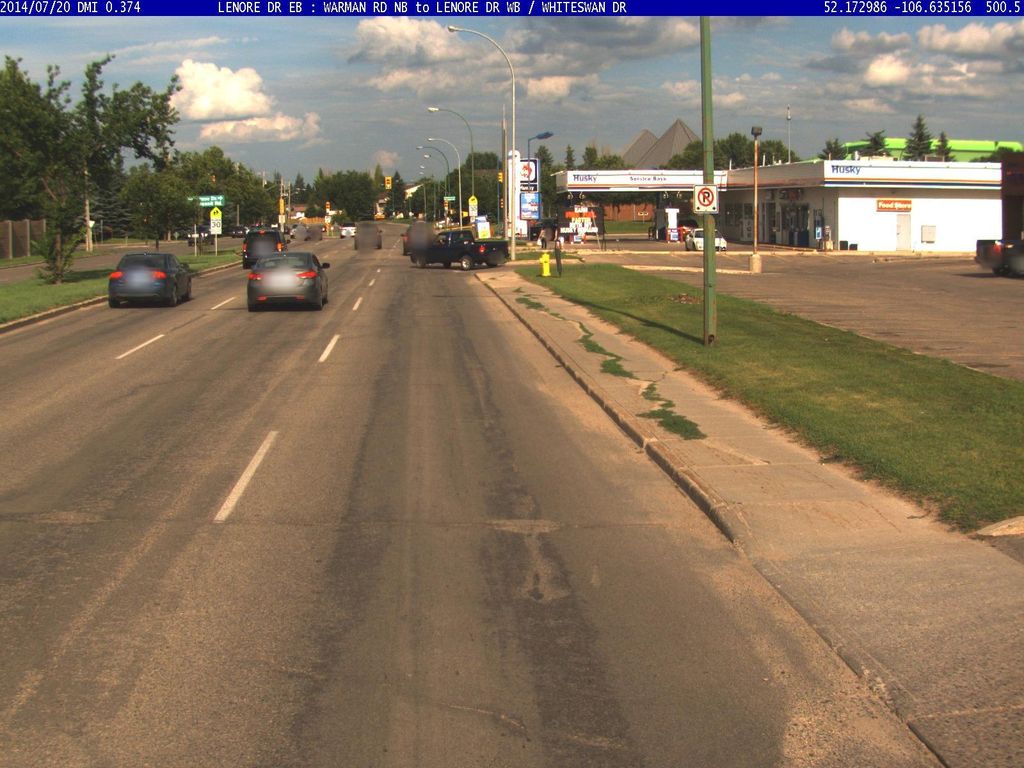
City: saskatoon